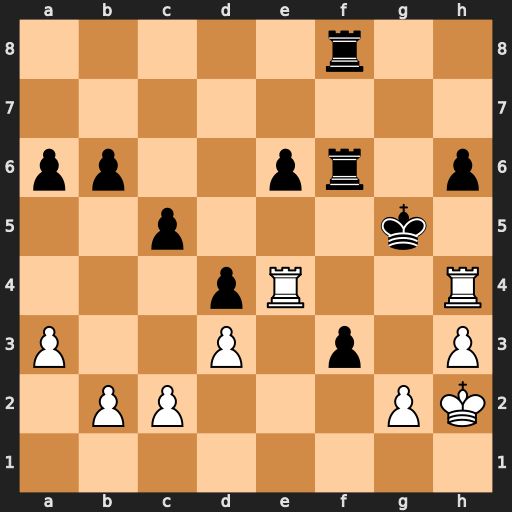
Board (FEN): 5r2/8/pp2pr1p/2p3k1/3pR2R/P2P1p1P/1PP3PK/8
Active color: w
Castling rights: -
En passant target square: -
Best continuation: Reg4+ Kf5 Rh5#